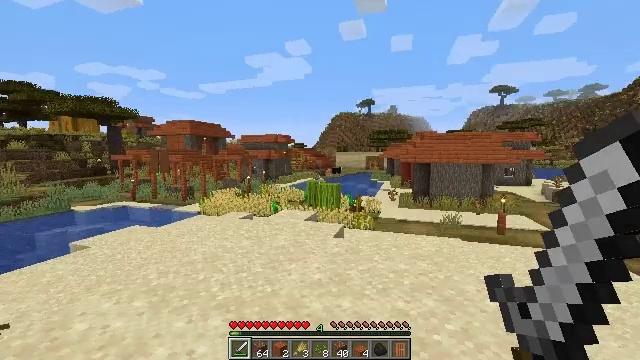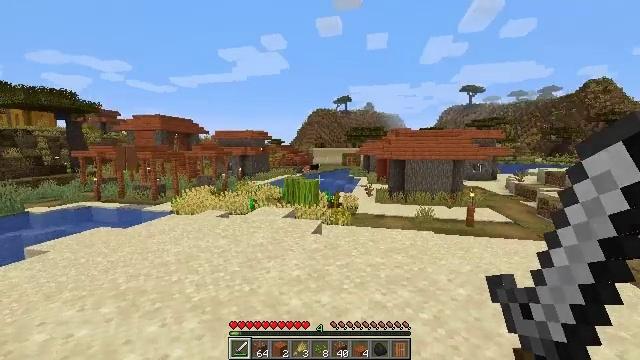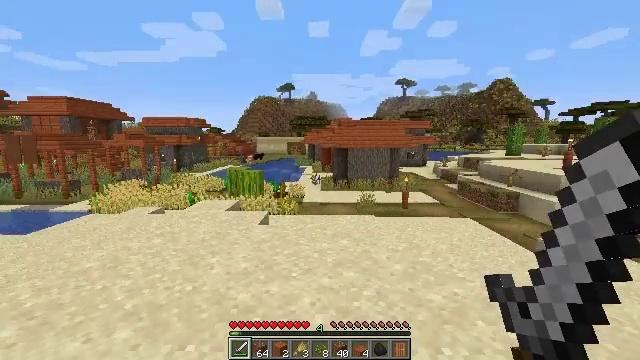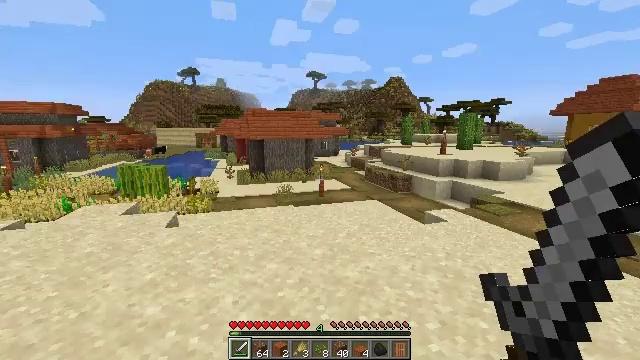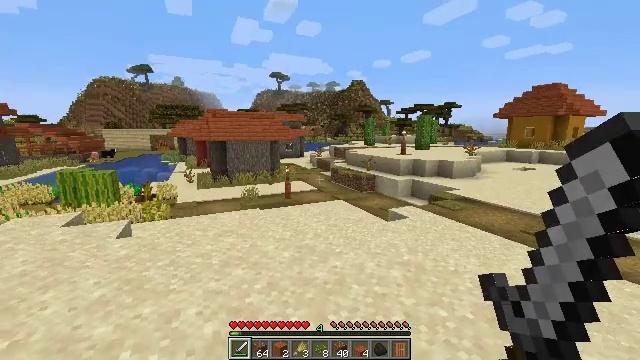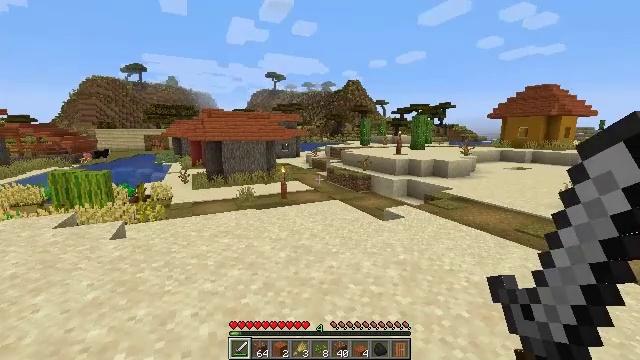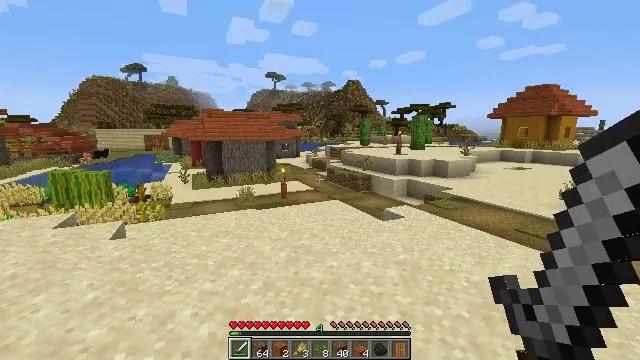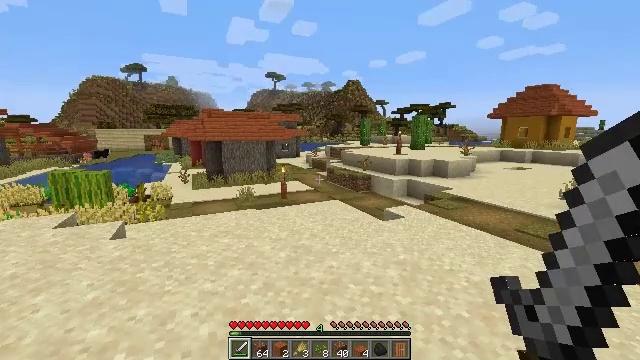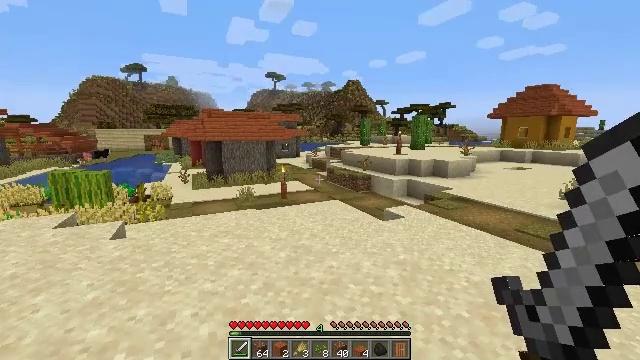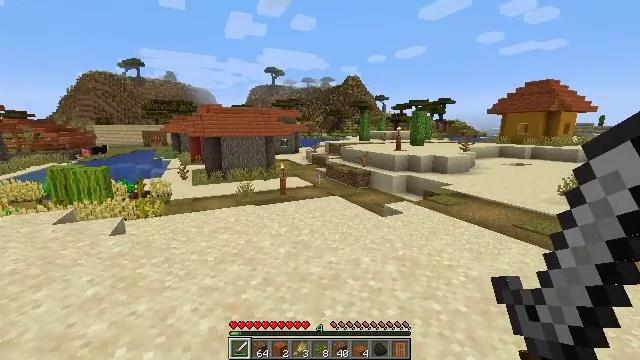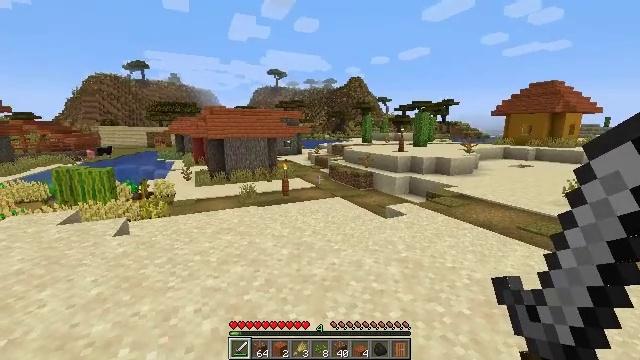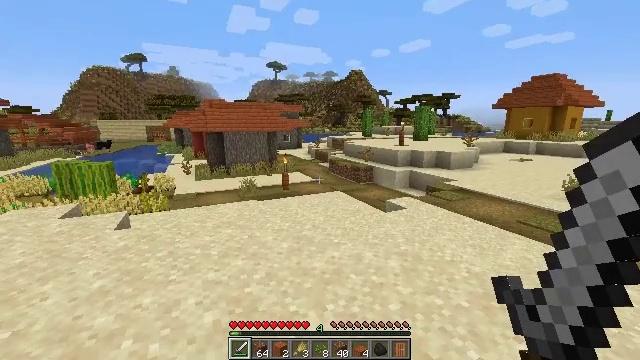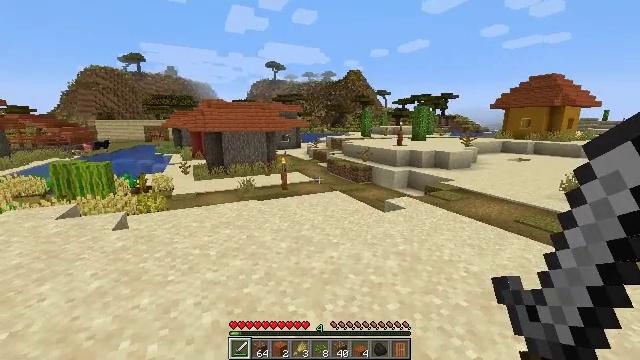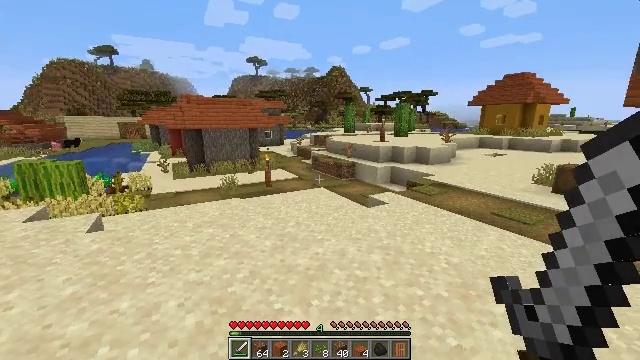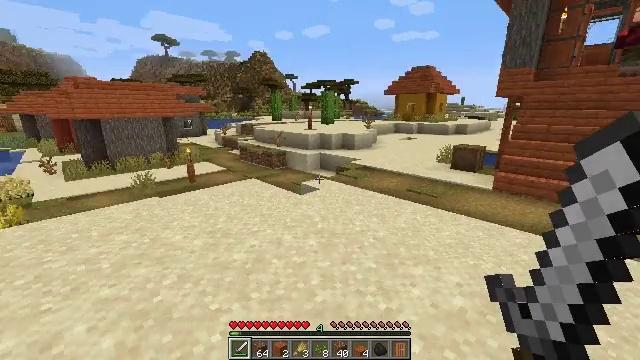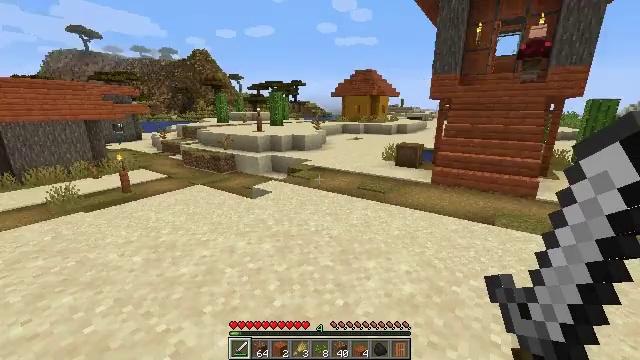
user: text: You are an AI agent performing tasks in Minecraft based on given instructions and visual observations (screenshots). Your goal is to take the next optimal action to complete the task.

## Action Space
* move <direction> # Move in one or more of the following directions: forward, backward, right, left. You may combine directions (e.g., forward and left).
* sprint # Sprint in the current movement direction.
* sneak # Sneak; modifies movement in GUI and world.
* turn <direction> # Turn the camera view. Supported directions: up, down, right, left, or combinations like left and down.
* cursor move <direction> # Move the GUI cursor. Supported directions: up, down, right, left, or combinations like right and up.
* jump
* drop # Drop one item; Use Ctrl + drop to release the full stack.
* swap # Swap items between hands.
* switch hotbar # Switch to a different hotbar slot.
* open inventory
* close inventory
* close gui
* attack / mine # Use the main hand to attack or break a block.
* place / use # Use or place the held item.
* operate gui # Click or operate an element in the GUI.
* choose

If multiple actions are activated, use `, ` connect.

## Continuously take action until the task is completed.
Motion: motion action
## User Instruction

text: Attack the ground to gather sand.
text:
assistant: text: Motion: turn right
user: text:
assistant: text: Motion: turn right and down
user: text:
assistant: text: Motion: turn right and down
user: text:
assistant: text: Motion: turn right
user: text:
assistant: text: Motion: no_op
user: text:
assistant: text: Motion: no_op
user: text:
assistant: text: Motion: no_op
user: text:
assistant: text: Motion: no_op
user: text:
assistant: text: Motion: no_op
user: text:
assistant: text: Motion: no_op
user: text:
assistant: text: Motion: turn down
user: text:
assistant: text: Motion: no_op
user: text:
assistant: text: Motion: turn right
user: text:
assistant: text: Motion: turn right and down
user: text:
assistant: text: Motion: turn right
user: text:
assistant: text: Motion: turn right
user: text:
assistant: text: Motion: turn right
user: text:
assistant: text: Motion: no_op
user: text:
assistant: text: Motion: no_op
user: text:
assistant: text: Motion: no_op
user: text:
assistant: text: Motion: no_op
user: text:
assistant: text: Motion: no_op
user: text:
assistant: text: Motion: no_op
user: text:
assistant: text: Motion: no_op
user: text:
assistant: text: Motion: no_op
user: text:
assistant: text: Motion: no_op
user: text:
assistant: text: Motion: move forward
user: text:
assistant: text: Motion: move forward, turn right
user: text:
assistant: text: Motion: move forward, turn right and down
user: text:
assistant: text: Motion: move forward, turn right and down